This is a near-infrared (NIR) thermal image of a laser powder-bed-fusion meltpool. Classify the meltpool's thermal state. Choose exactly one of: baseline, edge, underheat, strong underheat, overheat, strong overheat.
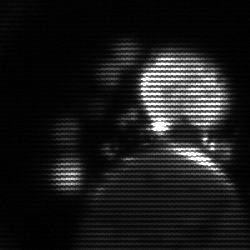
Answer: baseline